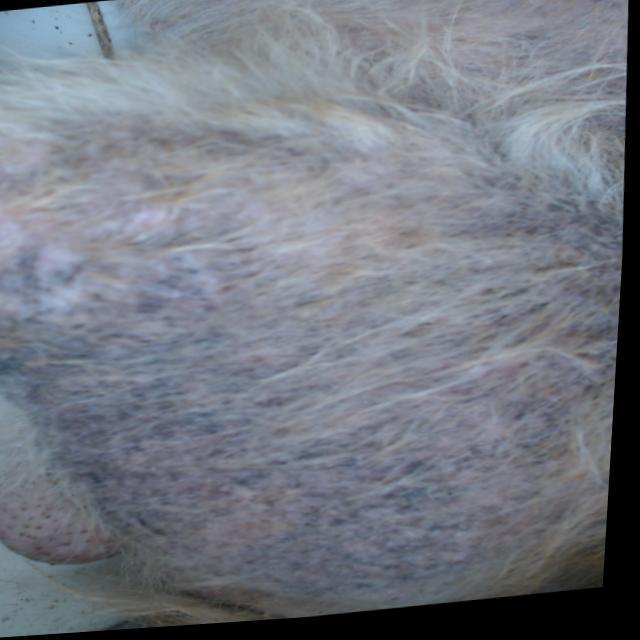
Canine demodicosis (Demodex mange) — caused by Demodex canis mites. Presents with alopecia, follicular papules, pustules, and comedones. Often localized on face and forelimbs.